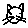
Label: cat